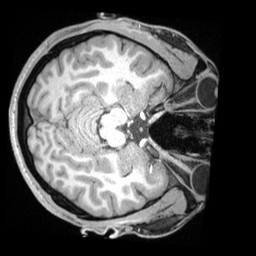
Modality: T1w
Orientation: axial
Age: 20
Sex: male
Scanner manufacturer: siemens
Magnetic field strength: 3 T
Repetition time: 1.68 s
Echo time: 0.00188 s